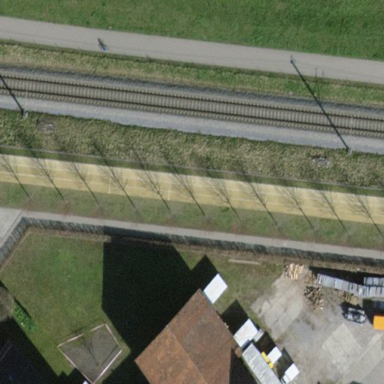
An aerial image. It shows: Track in leisure land.